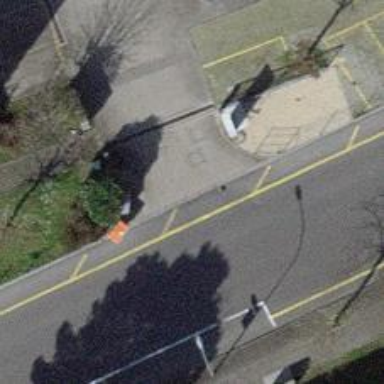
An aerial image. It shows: Unmarked crossing on asphalt footway.